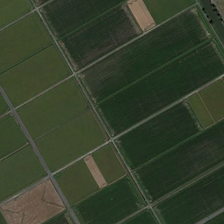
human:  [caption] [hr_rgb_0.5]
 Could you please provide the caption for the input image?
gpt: a large area of green wheat is grown in this land .

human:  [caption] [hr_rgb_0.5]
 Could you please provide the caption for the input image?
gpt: a large area of green wheat is grown in this land .

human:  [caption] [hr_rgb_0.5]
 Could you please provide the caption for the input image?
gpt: many tall trees were planted near the green wheat fields .

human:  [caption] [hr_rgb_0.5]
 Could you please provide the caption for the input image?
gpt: many tall trees were planted near the green wheat fields .

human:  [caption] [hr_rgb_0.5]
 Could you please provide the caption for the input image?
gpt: many tall trees were planted near the green wheat fields .